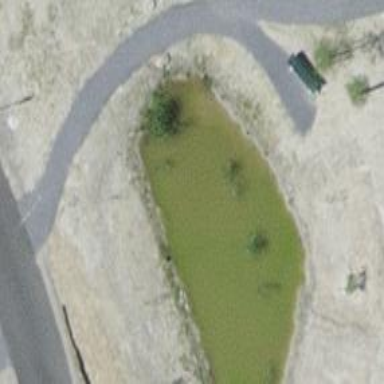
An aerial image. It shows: Pond surrounded by natural water.